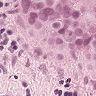
Metastatic tissue present: yes